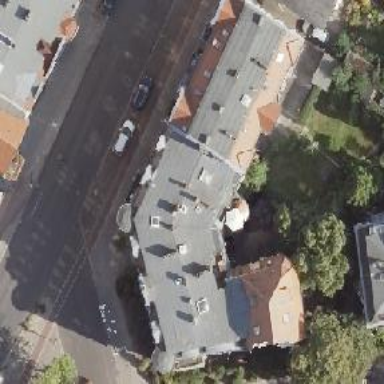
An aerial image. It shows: Black roof saltbox style apartment building used for both residential and commercial purposes.